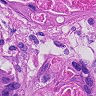
Metastatic tissue present: yes